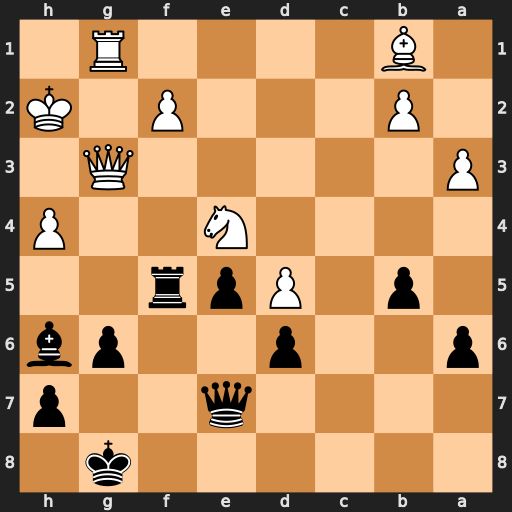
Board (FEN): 6k1/4q2p/p2p2pb/1p1Ppr2/4N2P/P5Q1/1P3P1K/1B4R1
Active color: b
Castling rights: -
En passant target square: -
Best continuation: Bf4 Kg2 Bxg3